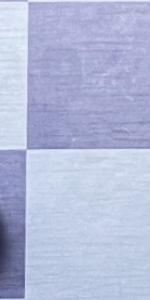
Label: Empty